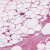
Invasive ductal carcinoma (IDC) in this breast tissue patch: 0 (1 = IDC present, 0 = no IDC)